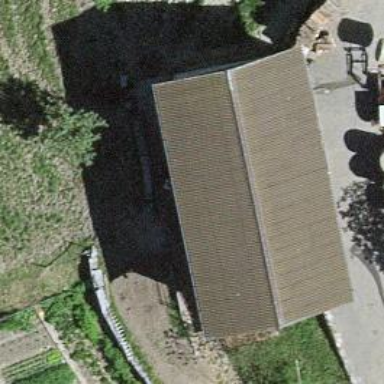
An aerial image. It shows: Farm auxiliary building.